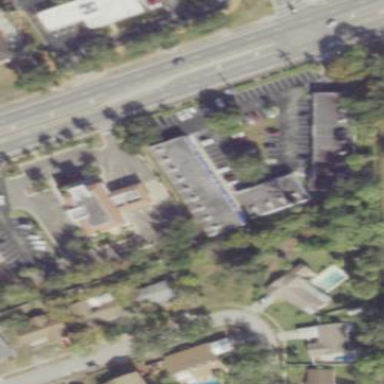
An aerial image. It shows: Retail building with distinctive blue roof.